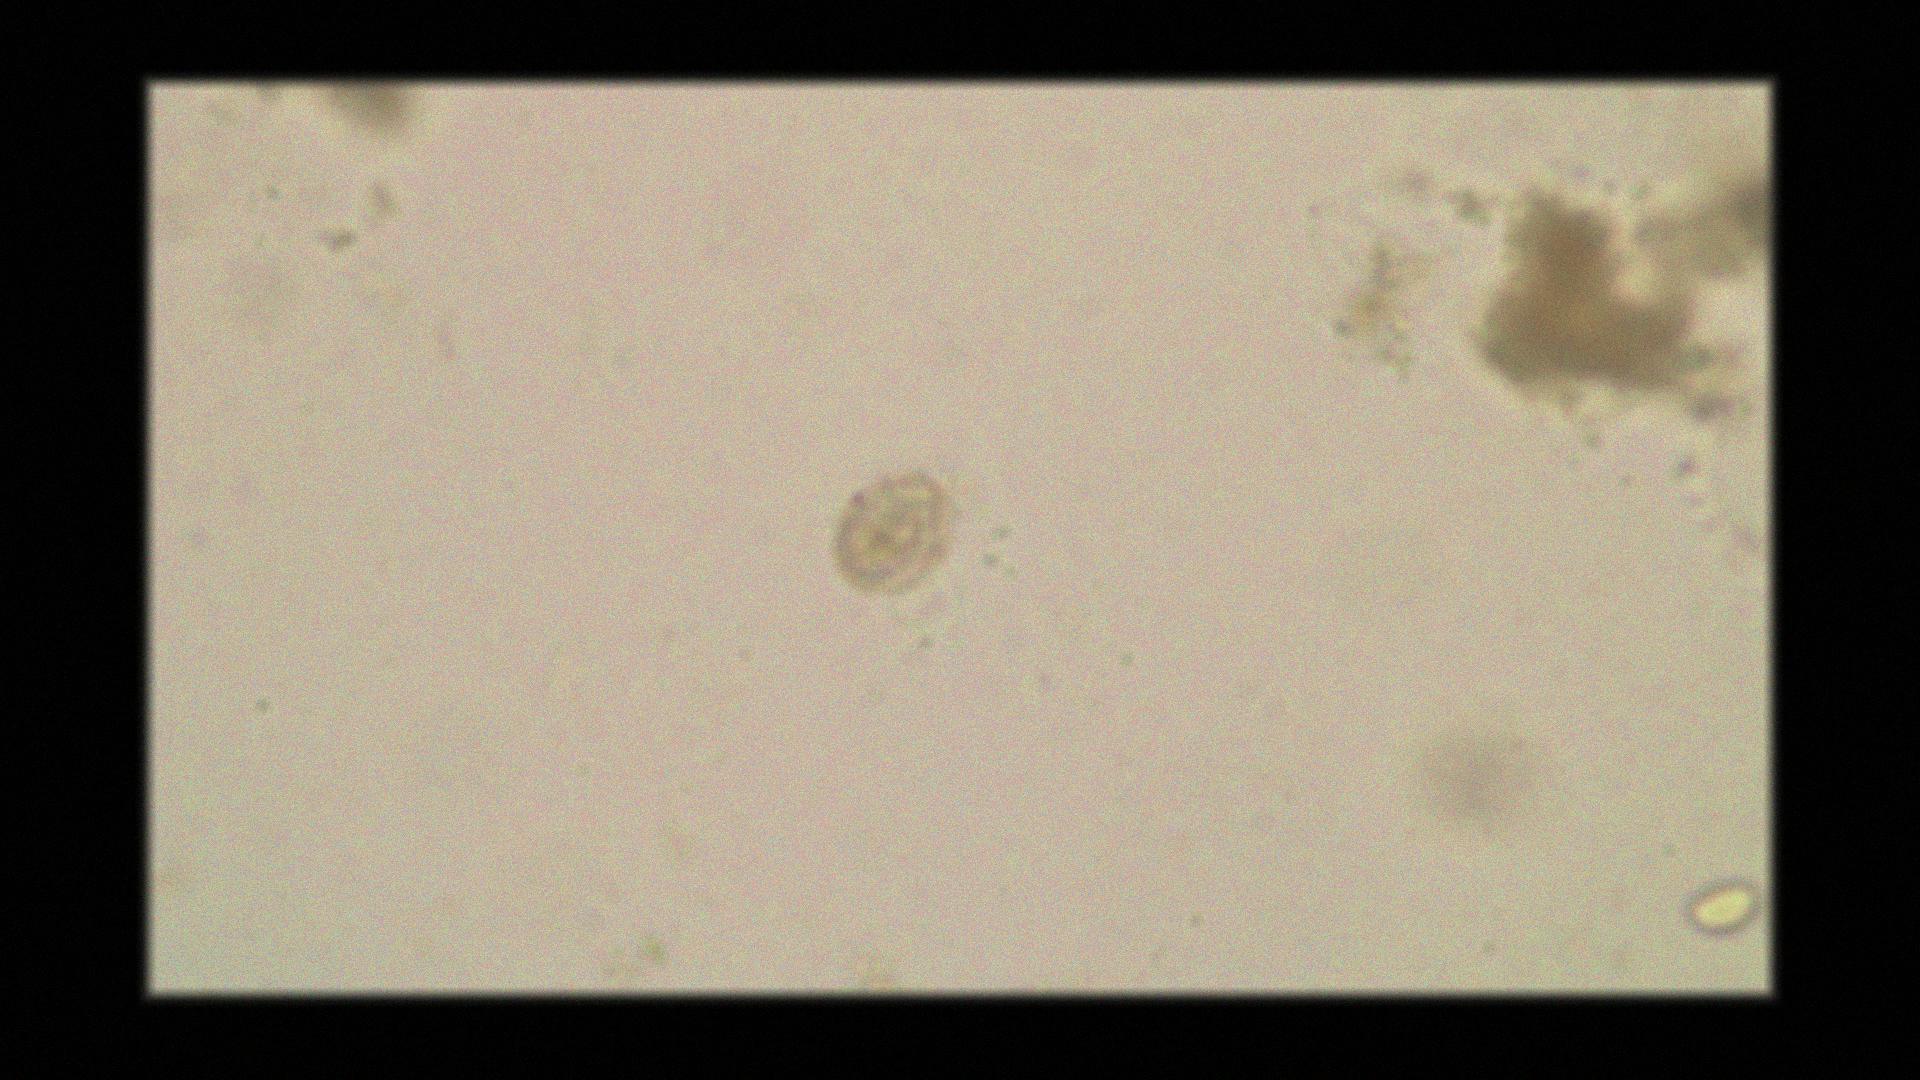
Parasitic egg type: Hymenolepis nana